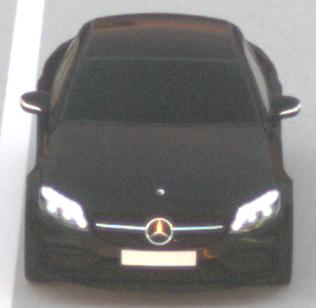
Make: Mercedes-Benz
Model: C 43 AMG
Detailed model: C-Class (205) AMG Limousine
Model produced from: 2016/10
Model produced until: 2018/04
Doors: 4
Color: black
Road condition: dry road
Daytime: sunrise or sunset
Contrast: medium contrast